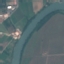
Label: River